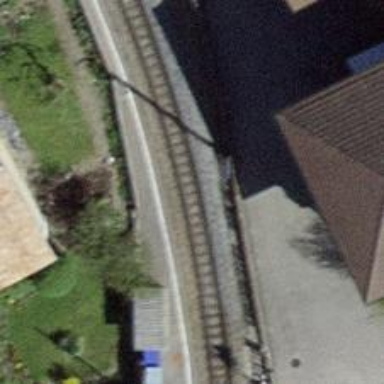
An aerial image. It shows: Stop position for public transport at railway stop.